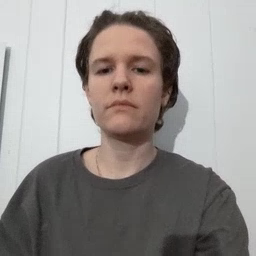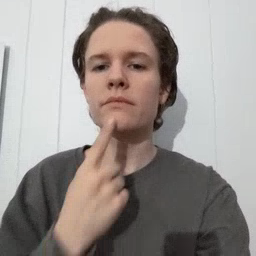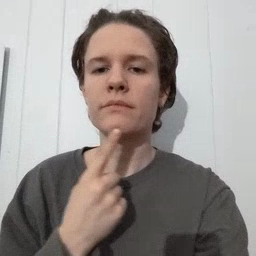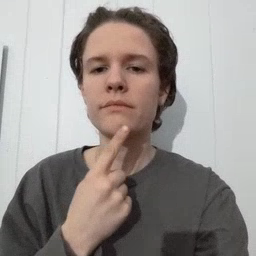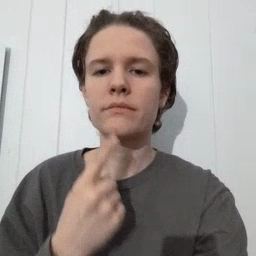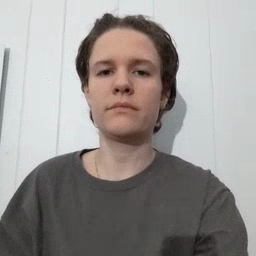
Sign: chin